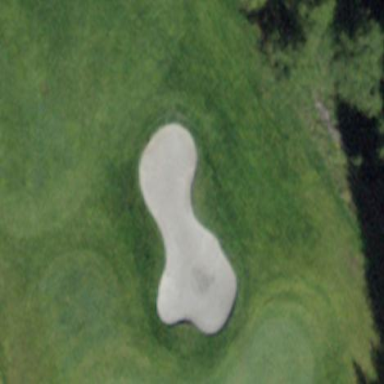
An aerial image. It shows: Golf bunker filled with sandy terrain.